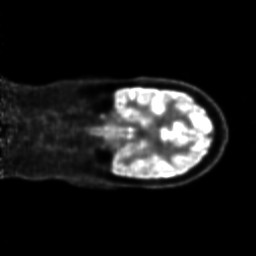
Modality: PET
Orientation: coronal
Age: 42
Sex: male
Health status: ill